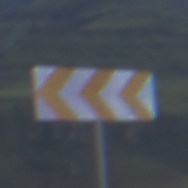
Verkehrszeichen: RichtungstafelnInKurvenGrossRechts
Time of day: SunriseSunset
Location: Outdoor (Nature)
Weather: PartlyCloudy
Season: NotSpecified
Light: Natural